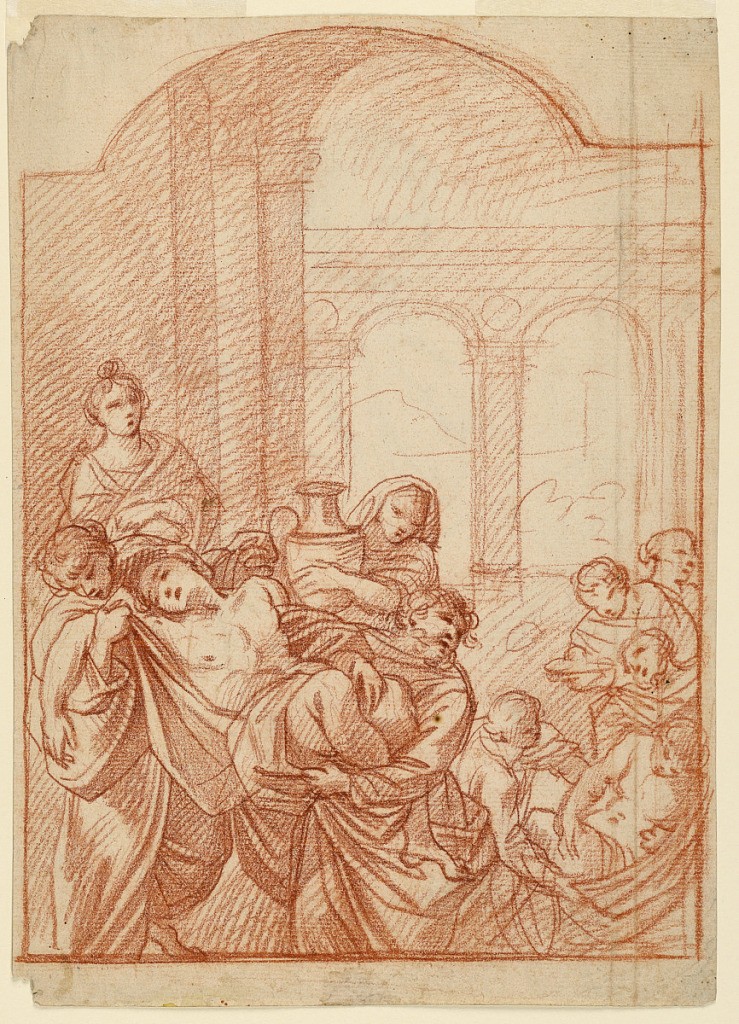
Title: Figural Study
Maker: Giacomo Cavedone, Italian, 1577 - 1660
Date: ca. 1640
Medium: Red crayon on paper
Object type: Drawing
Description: At left a sketch of a nude man being carried by two men.  Behind the man a woman looks on while another behind them carries a large vessel.  To the bottom right another man is being carried while others look on behind.  In the background draft of architectural columns and arches.